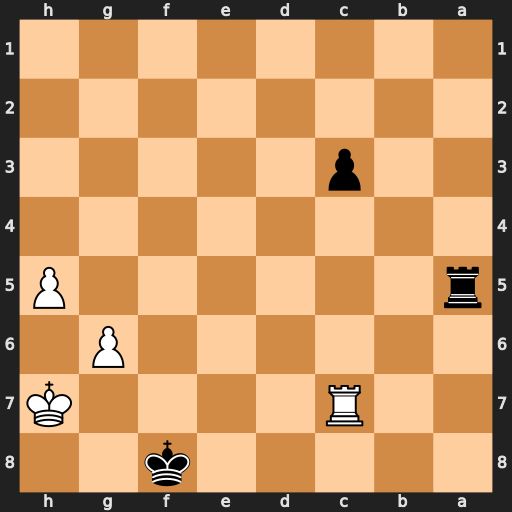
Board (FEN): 5k2/2R4K/6P1/r6P/8/2p5/8/8
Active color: b
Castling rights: -
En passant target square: -
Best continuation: Rxh5#